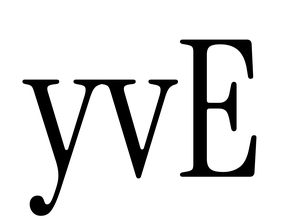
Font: InstrumentSerif-Regular